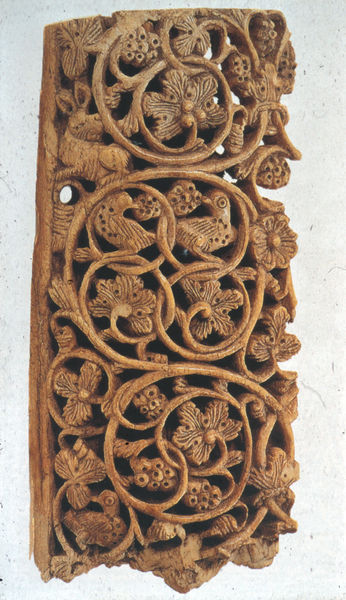
Titel: Elfenbeintafel aus Syrien/Ägypten (Islam)
Standort: Athen
Institution: Benaki Museum
Schlagwörter: blätter, vogel, weiß, ocker, blume, blumen, braun, grau, hell, holz, blüten, tiere, muster, ornament, knoten, stein, vögel, zweige, blatt, pflanze, pflanzen, früchte, hase, hasen, ranken, skulptur, trauben, relief, ente, enten, wein, detail, floral, verzierung, plastik, foto, fotografie, paradies, ringe, beeren, loch, kreise, ranke, schnitzerei, fragment, schnörkel, blumenranke, beere, traube, weinblätter, weinranken, objekt, spirale, durchbrochen, gedrechselt, geschnitzt, rosetten, schnitzen, blühten, schlingen, elfenbein, verflochten, verziehrung, weinreben, palmetten, schnitz, win, bohrung, bruchstück, blatterk, blatterranke, blätterranken, bohrlöcher, gebohrt, haase, normannisch, ornamentel, ornement, rankenornament, walross, holzschnitzerei, belebtes rankenwerk